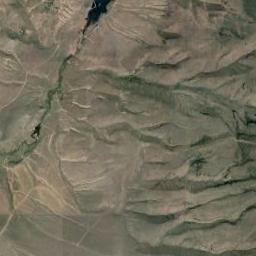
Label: mountain